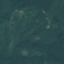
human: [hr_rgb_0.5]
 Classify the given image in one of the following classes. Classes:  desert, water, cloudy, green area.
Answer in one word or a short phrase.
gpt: green area